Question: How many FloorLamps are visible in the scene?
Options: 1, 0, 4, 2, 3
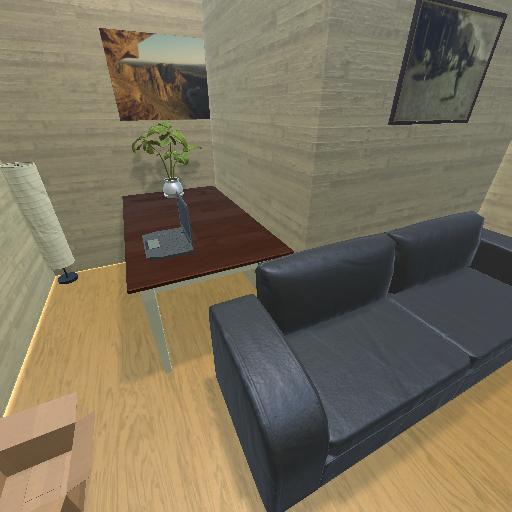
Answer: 1